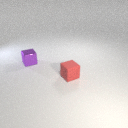
small red rubber cube in front of small purple metal cube